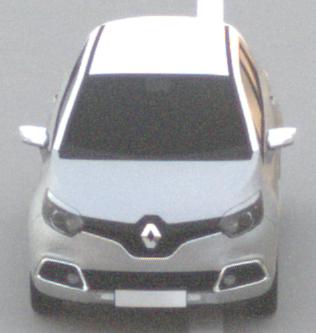
Make: Renault
Model: Captur ENERGY TCe 90
Detailed model: Captur (I)
Model produced from: 2013/06
Model produced until: 2015/05
Doors: 5
Color: white
Road condition: dry road
Daytime: sunrise or sunset
Contrast: low contrast